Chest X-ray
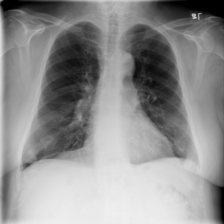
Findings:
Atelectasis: negative
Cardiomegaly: negative
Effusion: negative
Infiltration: negative
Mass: negative
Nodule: negative
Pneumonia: negative
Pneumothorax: negative
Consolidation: negative
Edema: negative
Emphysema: negative
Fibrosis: negative
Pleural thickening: negative
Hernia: negative